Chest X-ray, AP view. Patient: 58 years old, sex M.
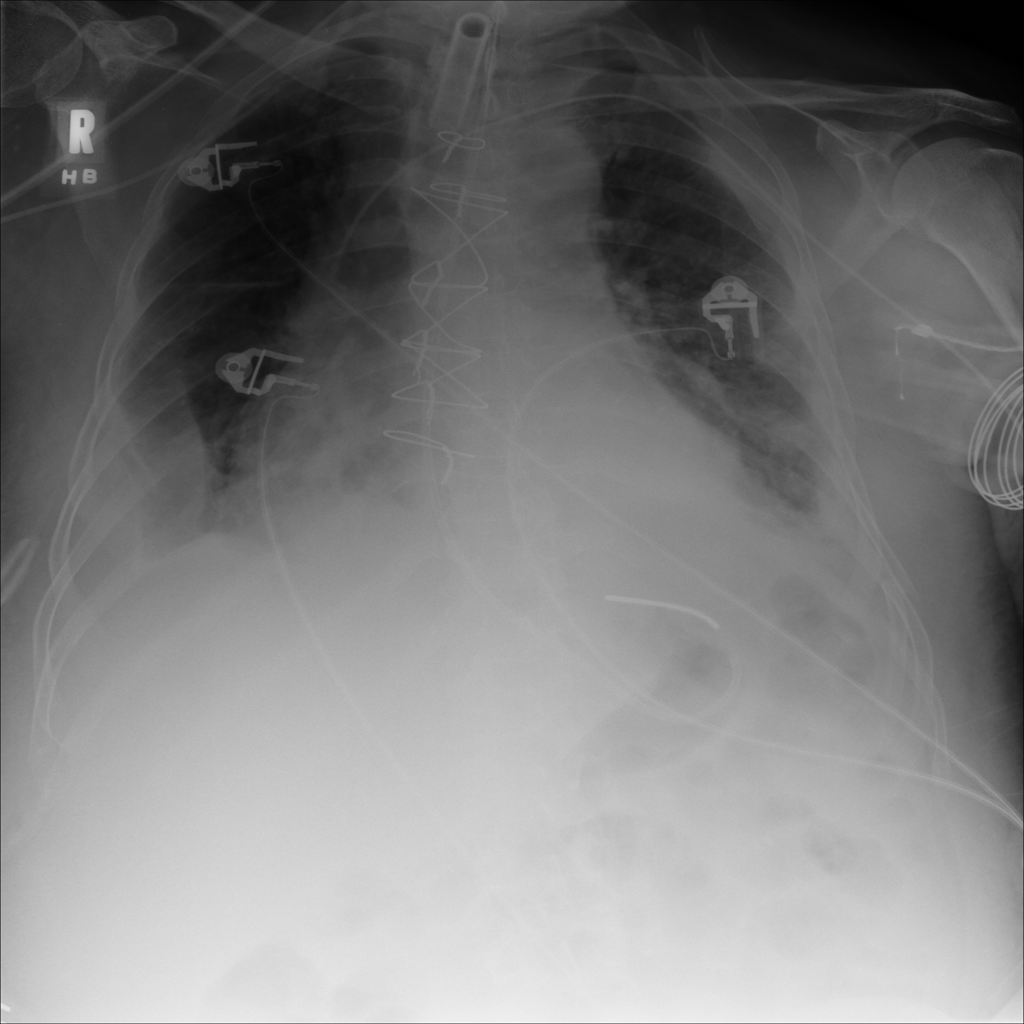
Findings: Atelectasis, Consolidation, Infiltration